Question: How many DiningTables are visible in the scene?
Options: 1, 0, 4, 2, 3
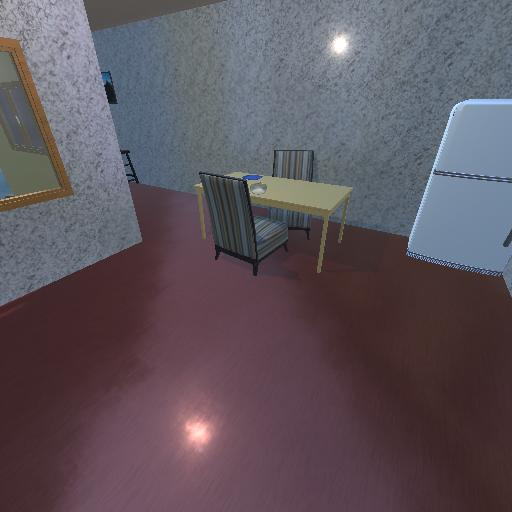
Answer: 1